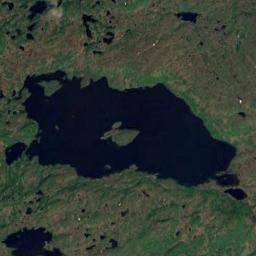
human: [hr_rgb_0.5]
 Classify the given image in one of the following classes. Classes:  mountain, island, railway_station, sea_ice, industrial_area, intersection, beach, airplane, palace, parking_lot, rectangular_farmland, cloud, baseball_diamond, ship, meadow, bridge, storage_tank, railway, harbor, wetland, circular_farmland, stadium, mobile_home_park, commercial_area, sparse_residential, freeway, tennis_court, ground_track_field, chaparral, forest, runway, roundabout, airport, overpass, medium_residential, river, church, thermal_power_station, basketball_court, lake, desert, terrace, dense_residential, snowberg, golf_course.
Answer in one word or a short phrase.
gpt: lake